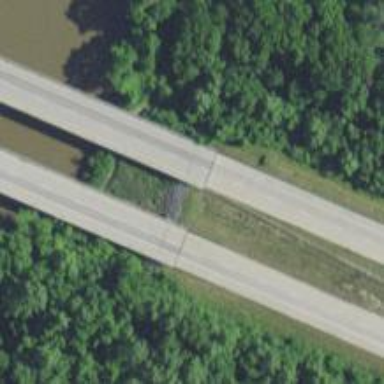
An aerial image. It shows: Bridge crossing over highway trunk expressway.